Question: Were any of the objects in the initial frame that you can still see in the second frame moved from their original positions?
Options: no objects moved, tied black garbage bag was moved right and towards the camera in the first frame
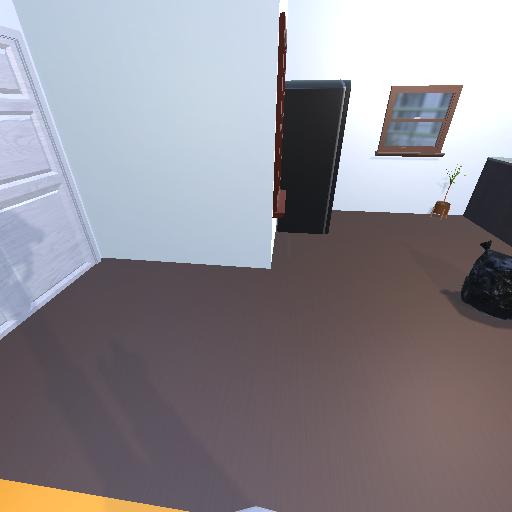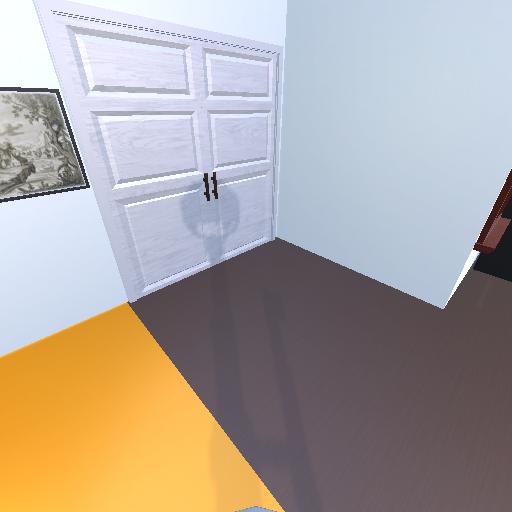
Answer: no objects moved